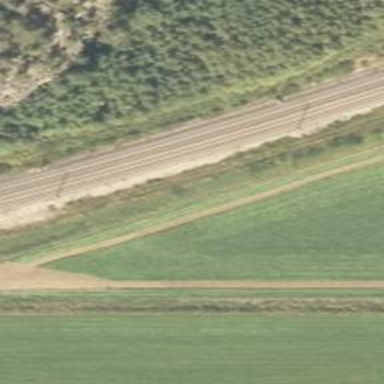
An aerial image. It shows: Railway track with continuous electrified contact line.